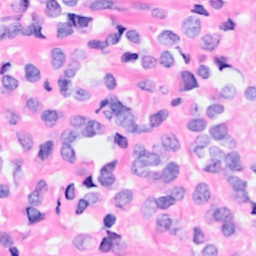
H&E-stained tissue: Breast